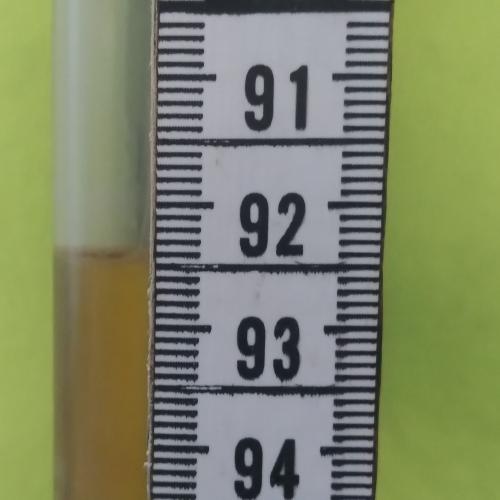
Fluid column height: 92.4 cm